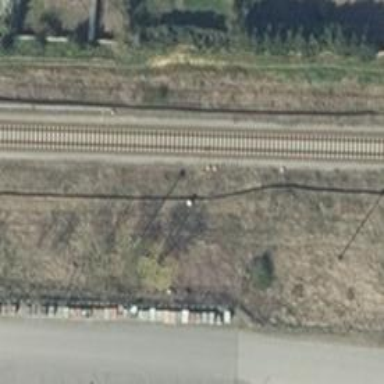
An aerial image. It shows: Railway signal.